Interaction volume radius: 10 \u00c5
Interaction volume height: 10 \u00c5
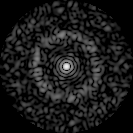
Disorder parameter: 0.8116